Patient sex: F
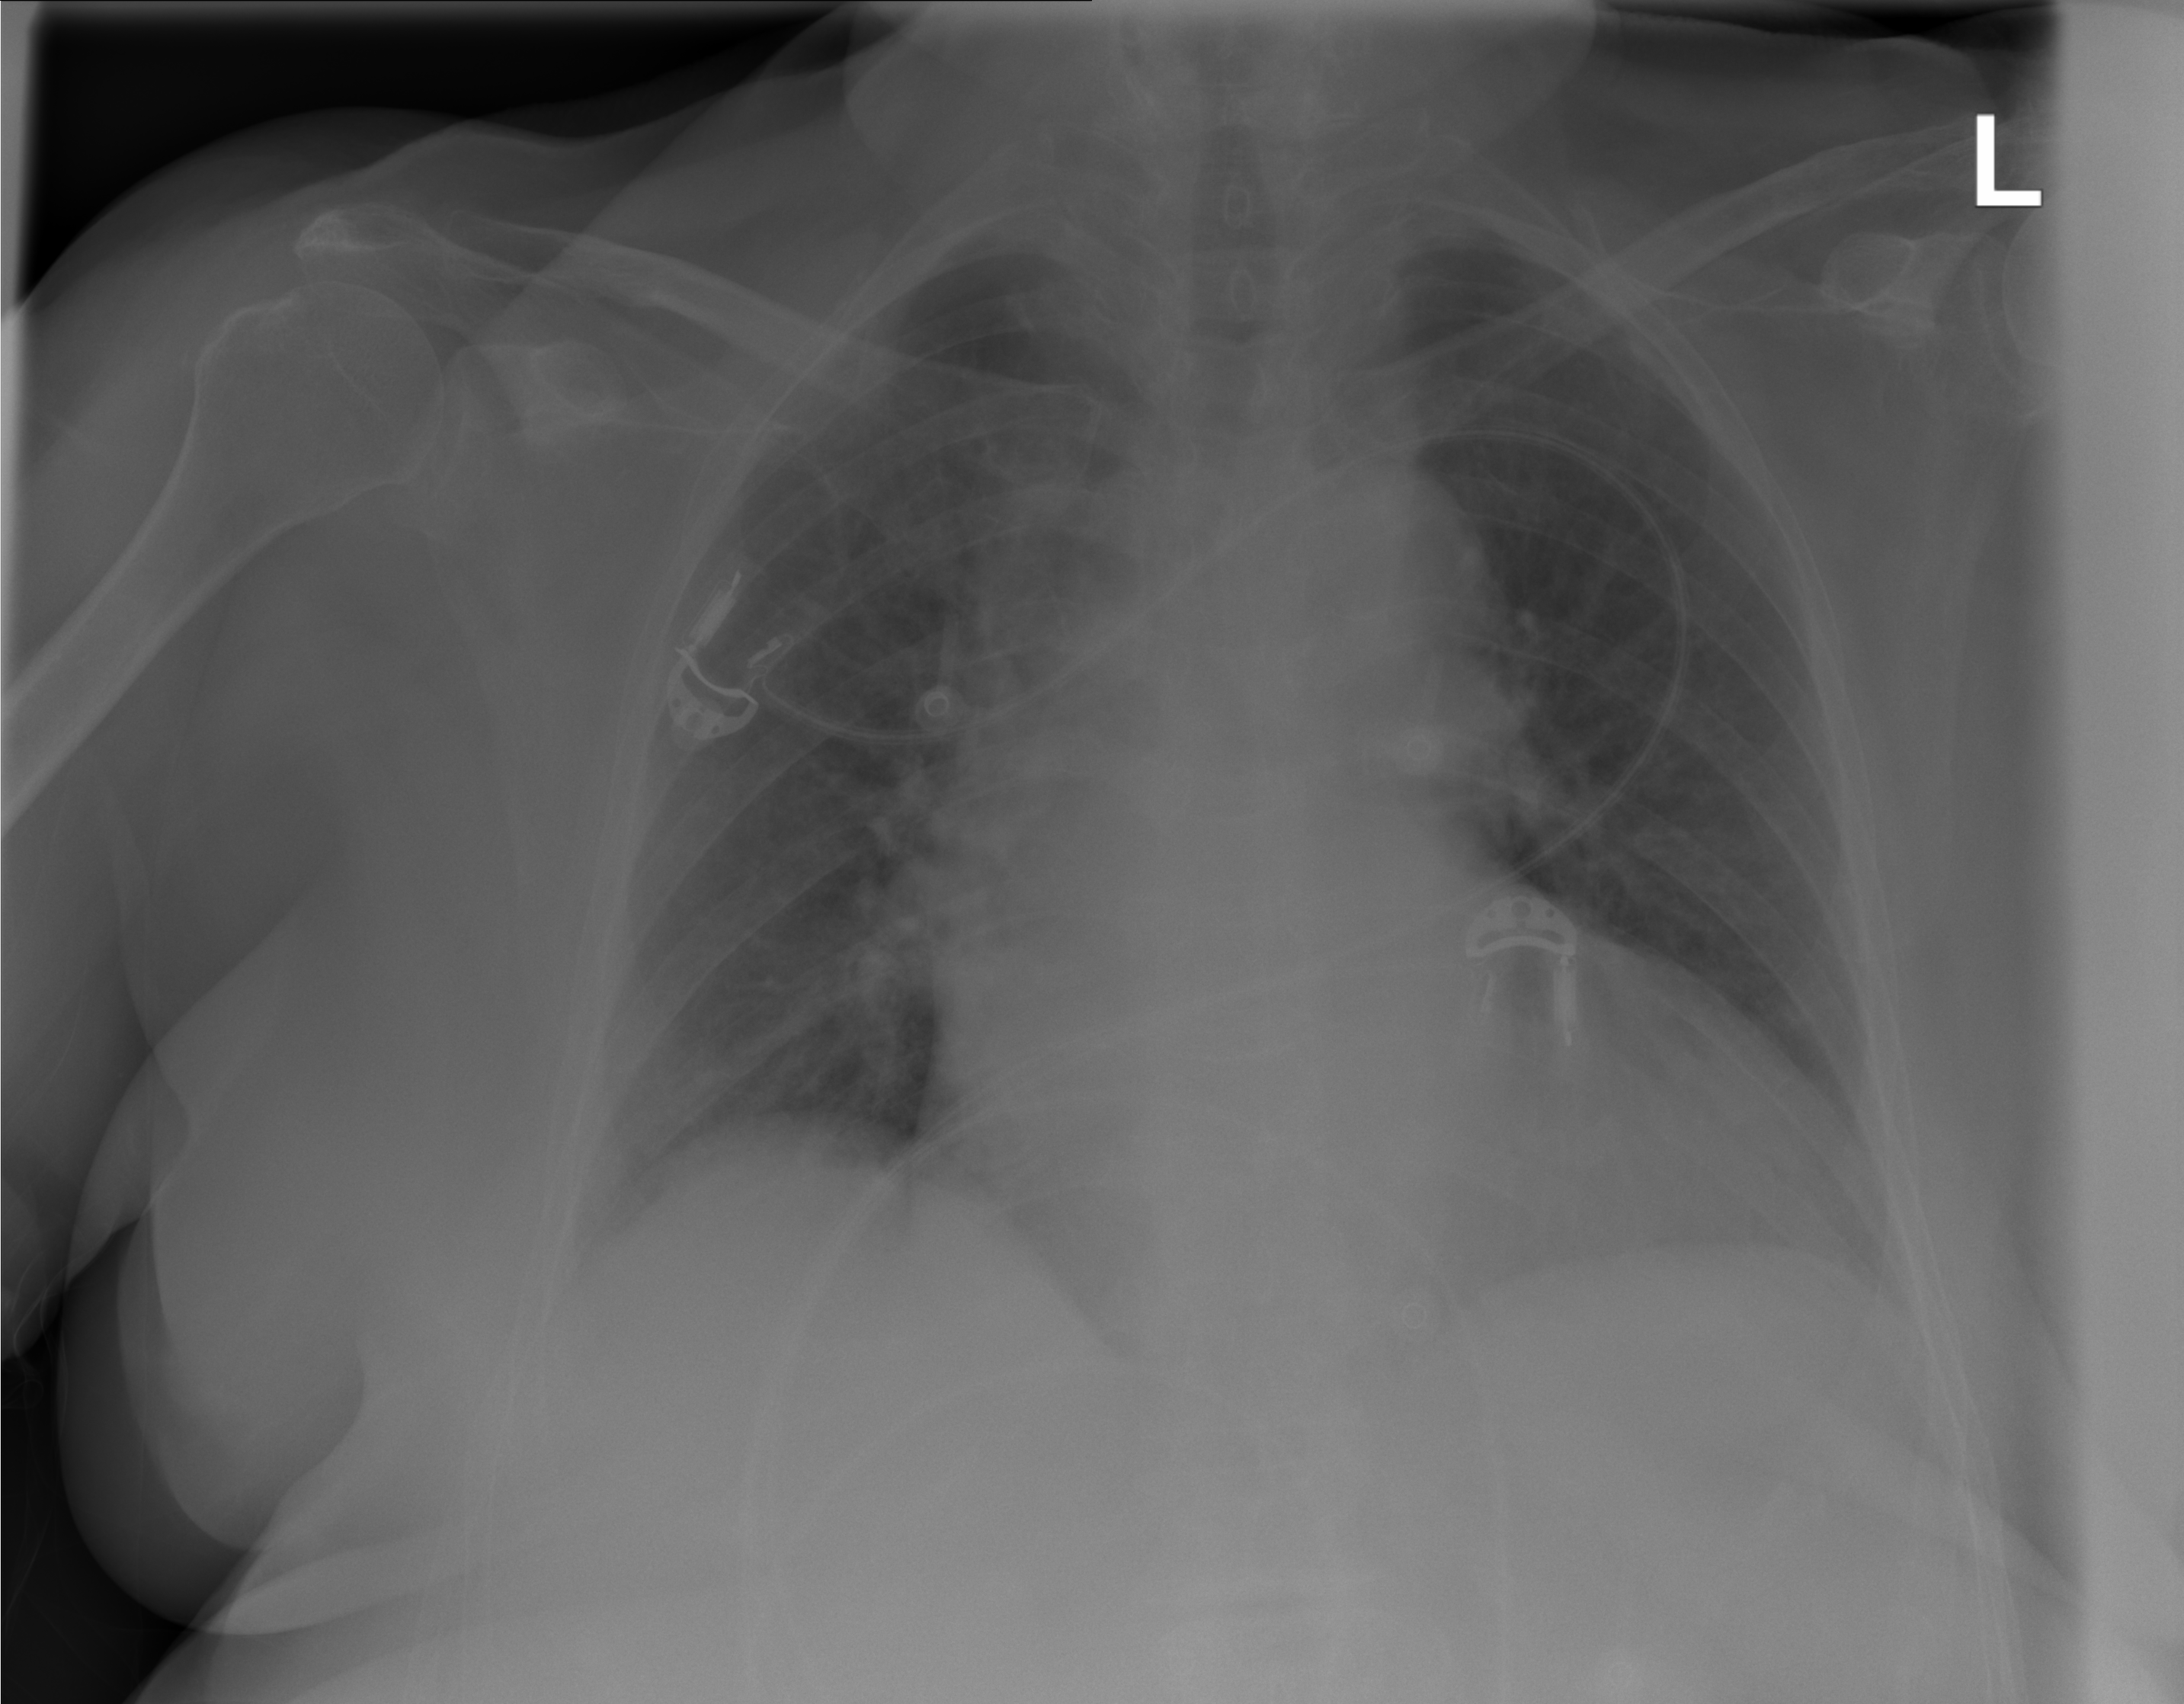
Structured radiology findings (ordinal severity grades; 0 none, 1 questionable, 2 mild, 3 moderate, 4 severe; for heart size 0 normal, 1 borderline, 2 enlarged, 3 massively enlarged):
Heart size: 2
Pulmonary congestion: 2
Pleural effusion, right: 2
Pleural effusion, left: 1
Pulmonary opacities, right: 0
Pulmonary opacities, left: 0
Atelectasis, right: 0
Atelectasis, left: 0